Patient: sex M, age 59
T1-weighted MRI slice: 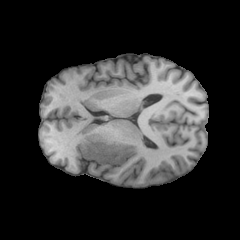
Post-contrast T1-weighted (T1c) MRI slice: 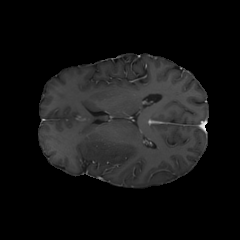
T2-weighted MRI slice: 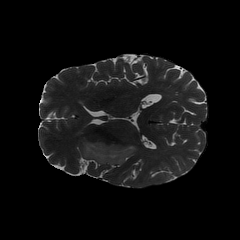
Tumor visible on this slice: yes
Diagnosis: Astrocytoma, IDH-wildtype
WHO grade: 3